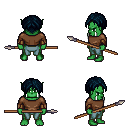
a pixel art fantasy rpg character, male body template, orc, green skin, brown long-sleeve shirt, teal pants, raven parted hairstyle, cloth bracers, spear, four views (front, back, left, right), 2x2 character sprite sheet, small pixel art, hard edges, no anti-aliasing